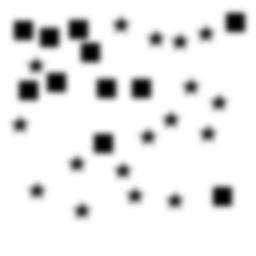
Squares: 11
Triangles: 0
Stars: 17
Total shapes: 28